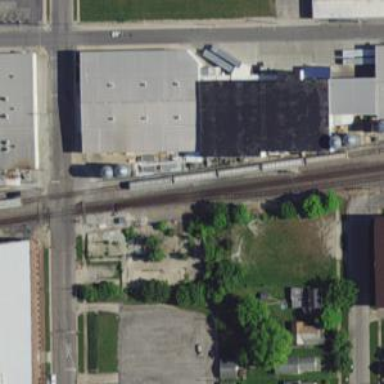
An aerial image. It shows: Railway siding with rails.